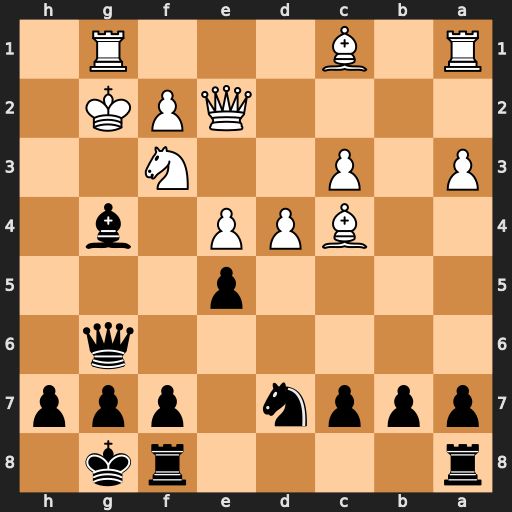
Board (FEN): r4rk1/pppn1ppp/6q1/4p3/2BPP1b1/P1P2N2/4QPK1/R1B3R1
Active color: b
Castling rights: -
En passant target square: -
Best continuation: Bxf3+ Kxf3 Qxg1